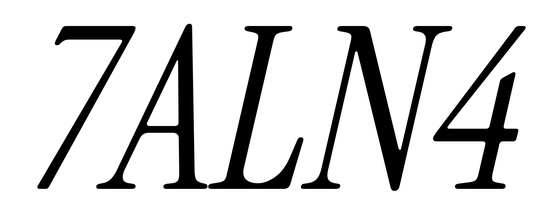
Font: InstrumentSerif-Italic